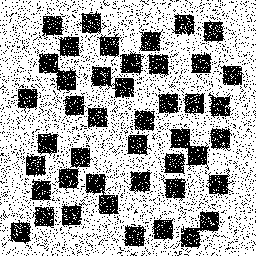
Squares: 44
Triangles: 0
Stars: 0
Total shapes: 44